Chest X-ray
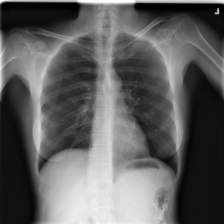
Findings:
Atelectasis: negative
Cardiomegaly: negative
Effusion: negative
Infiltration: negative
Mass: negative
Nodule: negative
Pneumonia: negative
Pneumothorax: negative
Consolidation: negative
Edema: negative
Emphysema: negative
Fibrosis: negative
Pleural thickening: negative
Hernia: negative